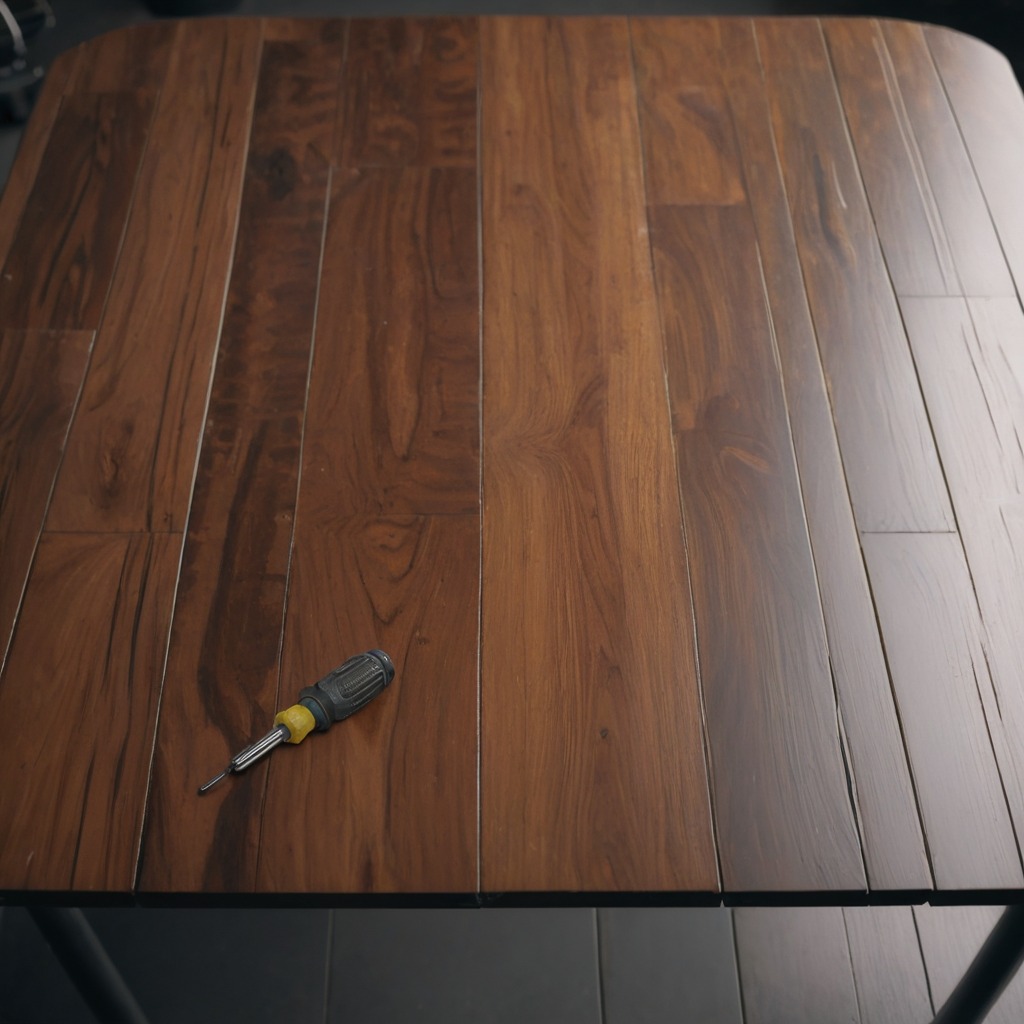
A screwdriver is lying on an oil-spilled wooden table in a vintage motorcycle garage.